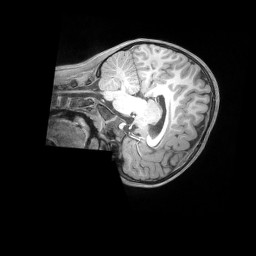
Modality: T1w
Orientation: sagittal
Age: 5
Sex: female
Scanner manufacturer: siemens
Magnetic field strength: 3 T
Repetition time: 2.53 s
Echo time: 0.00164 s